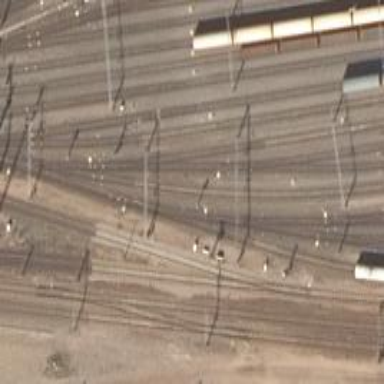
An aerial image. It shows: Railway signal.